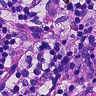
Metastatic tissue present: no